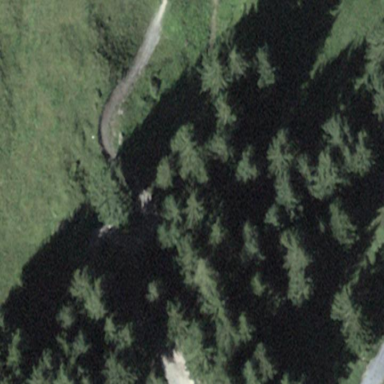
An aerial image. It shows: Forest area.